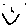
Label: smiley face